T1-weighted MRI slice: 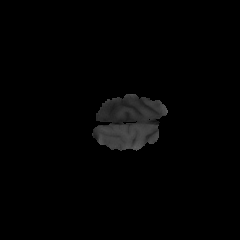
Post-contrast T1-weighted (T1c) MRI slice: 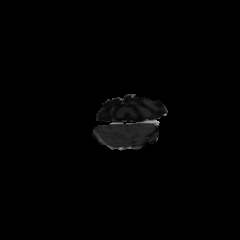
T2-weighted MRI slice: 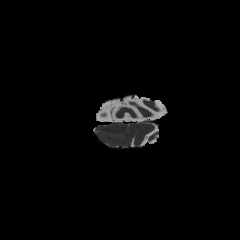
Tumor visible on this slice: no